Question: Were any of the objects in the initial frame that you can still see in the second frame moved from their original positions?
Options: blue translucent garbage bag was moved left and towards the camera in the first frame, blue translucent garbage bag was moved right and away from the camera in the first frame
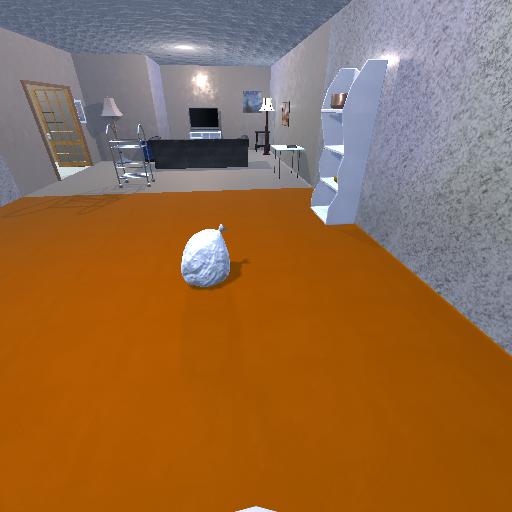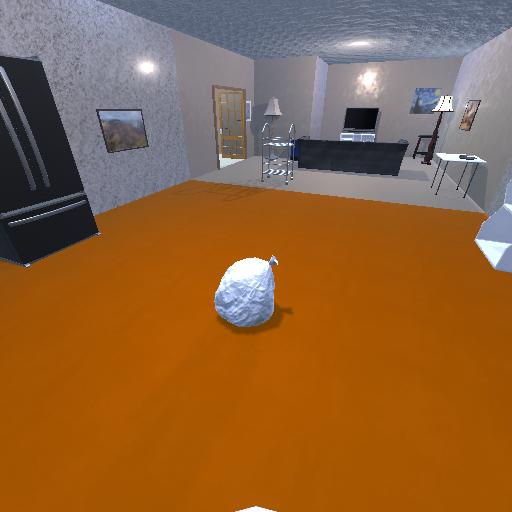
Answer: blue translucent garbage bag was moved left and towards the camera in the first frame